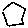
Label: hexagon